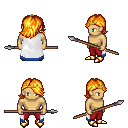
a pixel art fantasy rpg character, male body template, human, tanned skin, white trimmed cape, red pants, light blonde swoop hairstyle, gold tiara, gold boots, spear, four views (front, back, left, right), 2x2 character sprite sheet, small pixel art, hard edges, no anti-aliasing